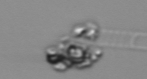
Label: Leptocylindrus_mediterraneus